Aerial crown-view tile of a tropical tree (Barro Colorado Island, Panama), acquired 20240813:
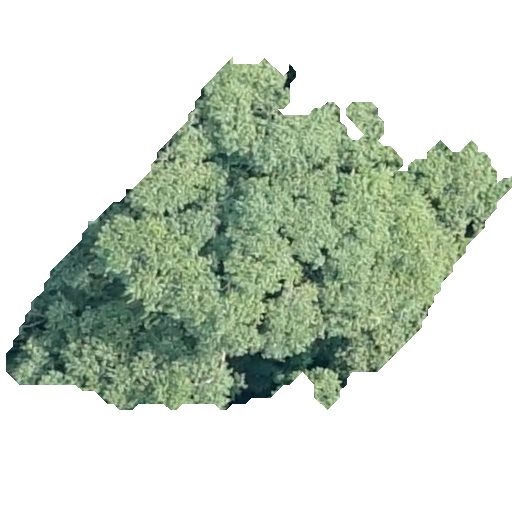
Species: Luehea seemannii
GBIF accepted scientific name: Luehea seemannii
Crown area: 156.993 m²